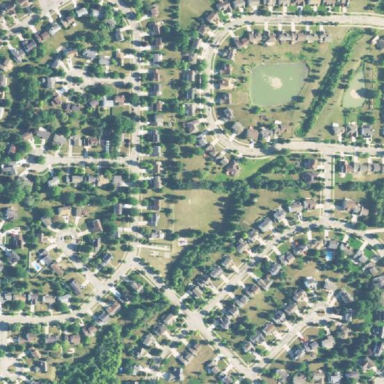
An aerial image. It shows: Residential area consisting of single-family homes.